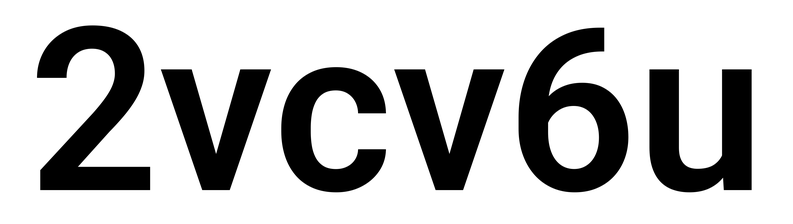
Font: Roboto_SemiBold